Question: I have a 'SurfaceView' where I'm running an animation using a basic 'Thread' and 'Canvas' set up. I've noticed a strange thing when I'm trying to perform a animation by simply decreasing the alpha on the 'Paint' from 0x22 (34) to 0x00 (0). When the animation runs, it seems as if the rectangle doesn't fade smoothly; instead it appears to alpha levels. I know that it doesn't have any to do with my frame rate because I'm running it at a measured 60 FPS. Thinking it was related to how I implemented, I had the canvas draw out a strip of white rectangles with decreasing alpha. This is what I get...

The image is drawn with this code:
'''
private void onDraw(Canvas canvas) {
canvas.drawColor(Color.BLACK);
Paint w = new Paint();
w.setColor(Color.WHITE);
Paint r = new Paint();
r.setColor(Color.RED);
r.setStrokeWidth(1.0f);
for(int i = 0x22; i >= 0; i--) {
w.setAlpha(i);
int y = (0x22 - i) * 50;
canvas.drawRect(0, y, 100, y + 50, w);
canvas.drawLine(100, y, 110, y, r);
}
}
'''
It may be hard to see, but it looks as if the alpha decreases in blocks and not smoothly. You can tell that the red lines demark a new rectangle but the alpha doesn't seem to decrease appropriately. I'm suspecting that this is the reason why the alpha animation does not look smooth even when I'm running at 60 FPS. Has anyone experienced this before and/or know how I can get a smooth alpha animation with a 'Canvas' on a 'SurfaceView'?
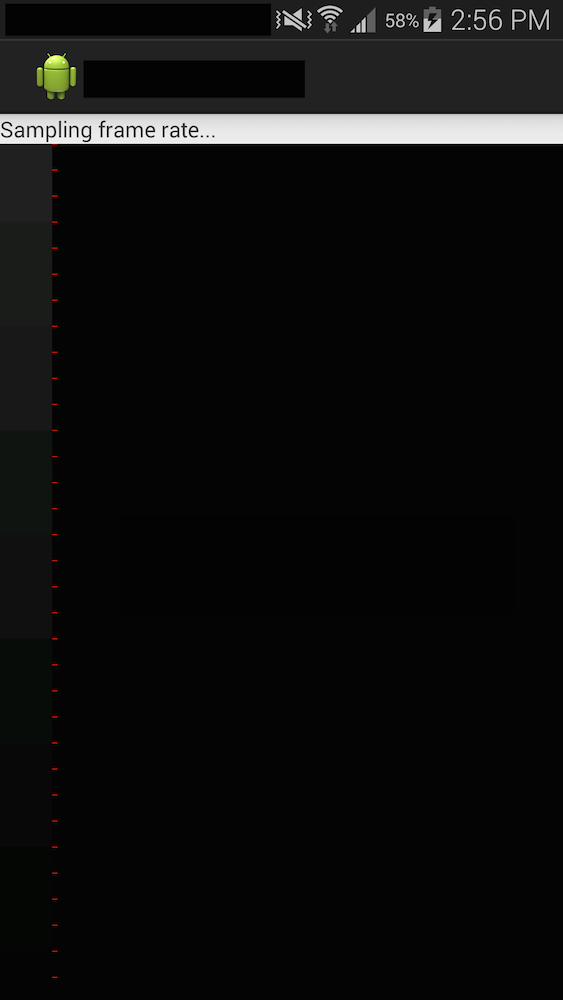
Answer: You need to call 'mSurfaceView.getHolder().setFormat(PixelFormat.TRANSLUCENT)' to set the surface format to RGBA 8888. Otherwise you get the default format, which is RGB 565.